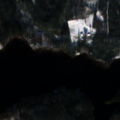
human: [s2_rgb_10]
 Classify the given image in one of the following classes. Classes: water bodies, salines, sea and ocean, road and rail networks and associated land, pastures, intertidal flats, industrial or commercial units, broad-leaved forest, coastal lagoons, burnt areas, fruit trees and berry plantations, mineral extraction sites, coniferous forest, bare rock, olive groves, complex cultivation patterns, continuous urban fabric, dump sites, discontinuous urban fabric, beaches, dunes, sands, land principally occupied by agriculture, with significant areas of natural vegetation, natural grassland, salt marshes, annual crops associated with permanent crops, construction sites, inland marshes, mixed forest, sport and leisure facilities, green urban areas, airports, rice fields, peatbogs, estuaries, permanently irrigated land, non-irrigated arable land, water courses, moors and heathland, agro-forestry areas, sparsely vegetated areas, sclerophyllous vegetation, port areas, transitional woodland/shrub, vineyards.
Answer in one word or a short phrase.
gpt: coniferous forest, mixed forest, water bodies